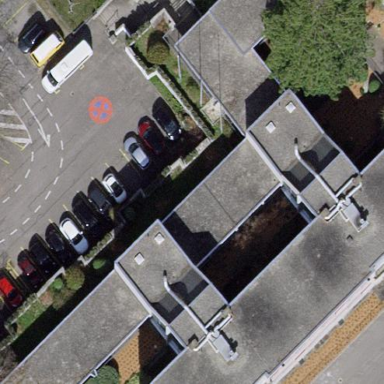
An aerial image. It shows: View of roof of building.